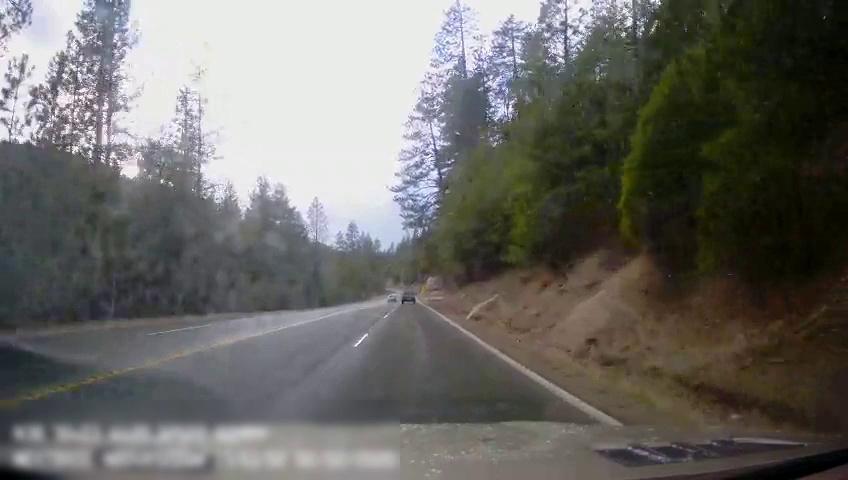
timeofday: Day
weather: Sunny
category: Drivable Space
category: Vehicles | SUV
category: Vehicles | Truck
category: Lanes | Current Lane
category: Lanes | Current Lane
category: Lanes | Opposite Lane
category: Lanes | Opposite Lane
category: Lanes | Opposite Lane